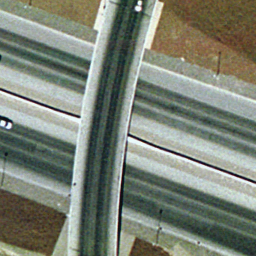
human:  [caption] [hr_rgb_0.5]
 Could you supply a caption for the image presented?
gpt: An overpass with a road go across another roads diagonally .

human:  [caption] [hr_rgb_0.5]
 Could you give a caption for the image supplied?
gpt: A road go across another two roads diagonally with some cars on the roads .

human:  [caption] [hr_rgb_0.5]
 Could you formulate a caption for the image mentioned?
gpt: An overpass with a road go across another roads diagonally with some plants surounded .

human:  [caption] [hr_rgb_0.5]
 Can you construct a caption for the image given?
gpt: An overpass with a road go across another roads diagonally with some cars on the roads .

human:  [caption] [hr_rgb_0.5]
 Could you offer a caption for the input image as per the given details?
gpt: A road go across another two roads with some cars on the roads .